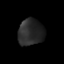
Tissue: prostate
Cell type: Myeloid cells
Senescence score: 0.3329
Nuclear area (px): 659
Mean DAPI intensity: 41.14